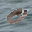
Label: 0